Interaction volume radius: 10 \u00c5
Interaction volume height: 10 \u00c5
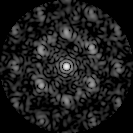
Disorder parameter: 0.5711